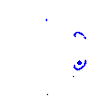
Particle: pion